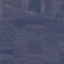
Land use / land cover class: PermanentCrop